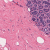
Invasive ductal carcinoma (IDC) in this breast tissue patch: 0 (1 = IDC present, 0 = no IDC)